Field crop: maize
Growth stage: 1
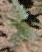
Species: datura